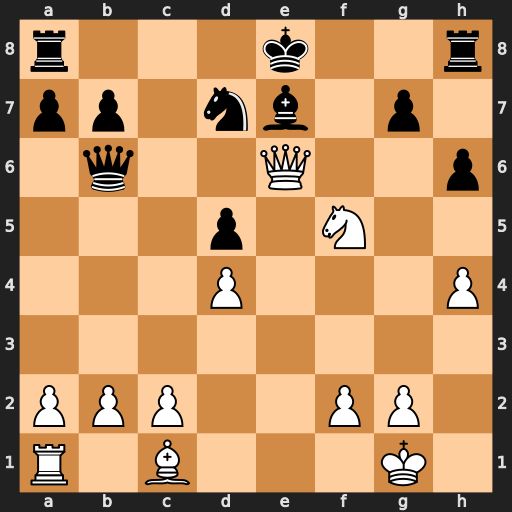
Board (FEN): r3k2r/pp1nb1p1/1q2Q2p/3p1N2/3P3P/8/PPP2PP1/R1B3K1
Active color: w
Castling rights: kq
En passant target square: -
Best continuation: Qxe7#